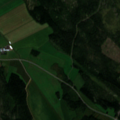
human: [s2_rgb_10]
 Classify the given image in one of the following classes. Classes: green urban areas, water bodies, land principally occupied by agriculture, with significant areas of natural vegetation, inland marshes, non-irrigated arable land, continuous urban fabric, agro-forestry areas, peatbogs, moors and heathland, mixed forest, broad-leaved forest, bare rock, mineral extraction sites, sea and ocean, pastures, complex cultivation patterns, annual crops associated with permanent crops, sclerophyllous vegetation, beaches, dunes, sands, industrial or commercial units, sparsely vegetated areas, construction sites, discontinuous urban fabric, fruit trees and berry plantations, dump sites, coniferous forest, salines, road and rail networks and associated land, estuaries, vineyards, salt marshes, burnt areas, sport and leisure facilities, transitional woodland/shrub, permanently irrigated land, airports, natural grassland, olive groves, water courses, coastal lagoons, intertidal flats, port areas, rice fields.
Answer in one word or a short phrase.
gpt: non-irrigated arable land, coniferous forest